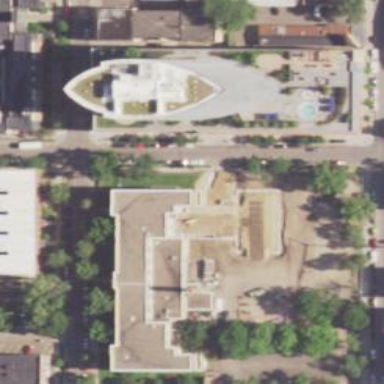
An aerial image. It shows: School building.